Aerial crown-view tile of a tropical tree (Barro Colorado Island, Panama), acquired 20250715:
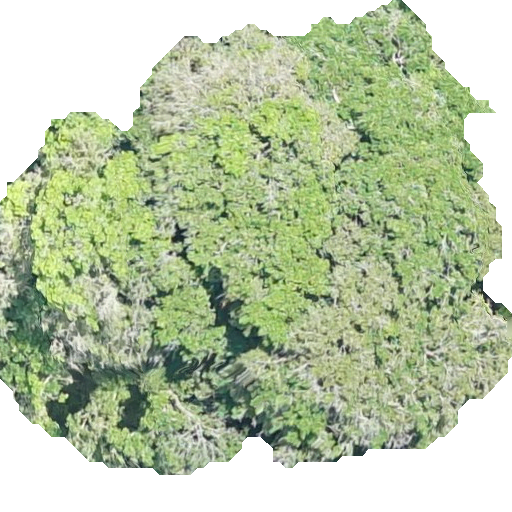
Species: Prioria copaifera
GBIF accepted scientific name: Prioria copaifera
Crown area: 277.916 m²